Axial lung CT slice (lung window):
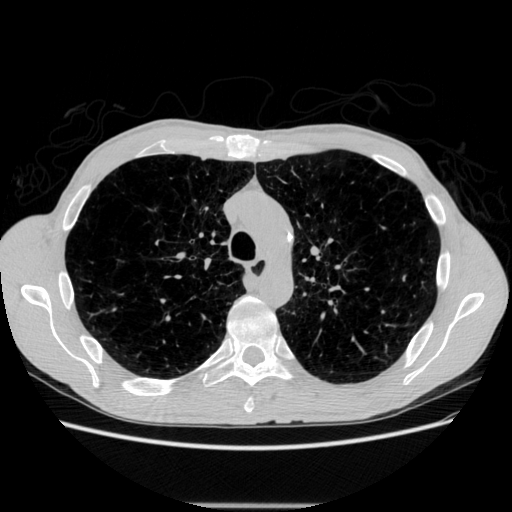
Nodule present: no